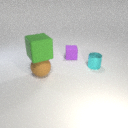
large brown rubber sphere in front of small purple rubber cube